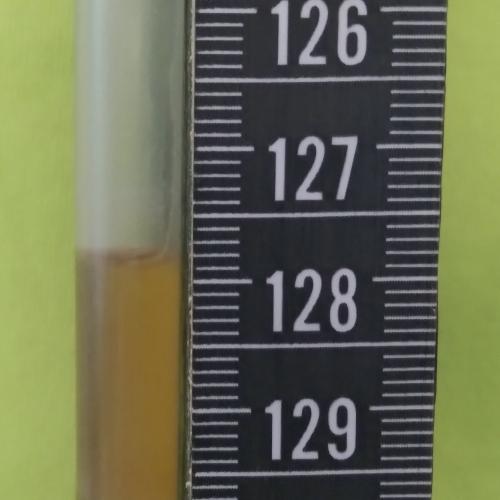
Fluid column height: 127.8 cm